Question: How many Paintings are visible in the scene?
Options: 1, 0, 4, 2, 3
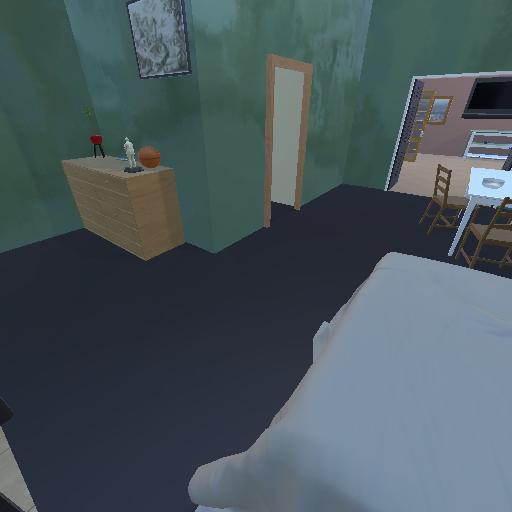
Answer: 1